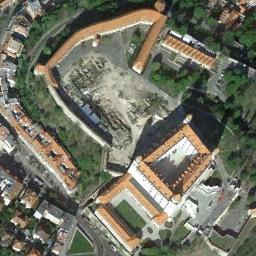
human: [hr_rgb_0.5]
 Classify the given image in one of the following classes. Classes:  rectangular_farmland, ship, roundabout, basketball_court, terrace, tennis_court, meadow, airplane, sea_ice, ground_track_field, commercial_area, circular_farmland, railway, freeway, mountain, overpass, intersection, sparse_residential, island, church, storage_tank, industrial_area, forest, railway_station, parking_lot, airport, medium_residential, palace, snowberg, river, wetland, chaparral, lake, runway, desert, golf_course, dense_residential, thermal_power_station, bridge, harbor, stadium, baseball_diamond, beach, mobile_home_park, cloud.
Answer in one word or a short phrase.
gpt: palace